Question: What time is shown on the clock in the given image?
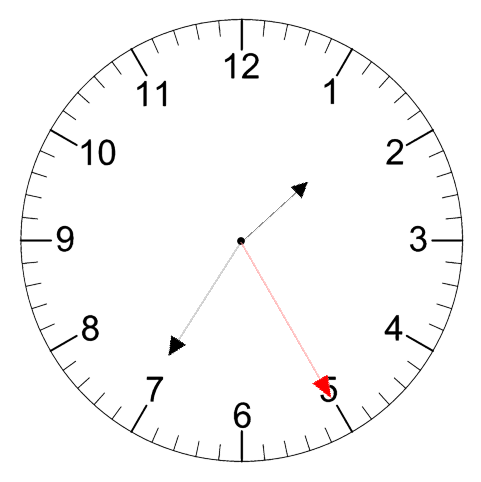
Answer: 01:35:25